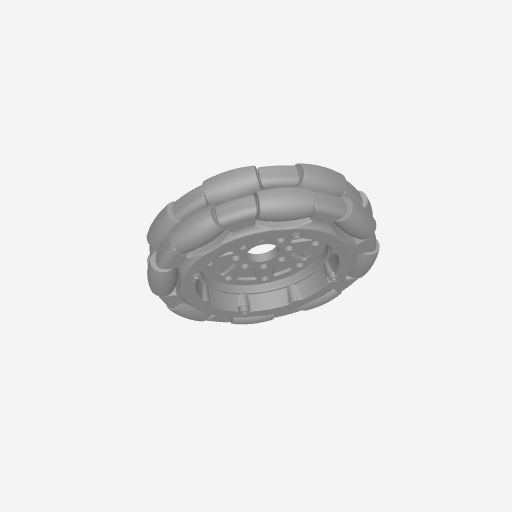
Part: OmniWheel96OD